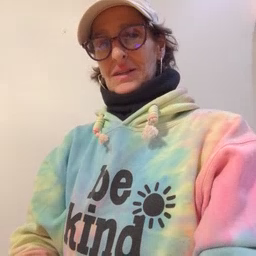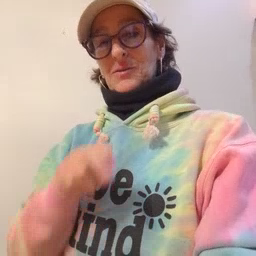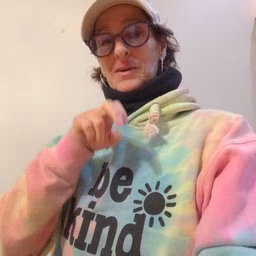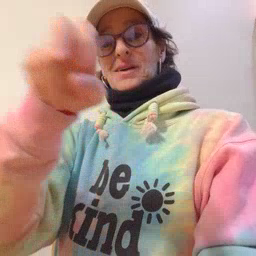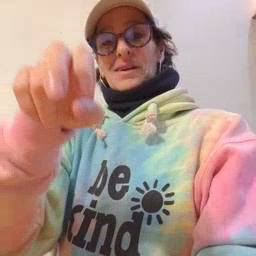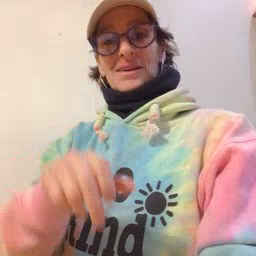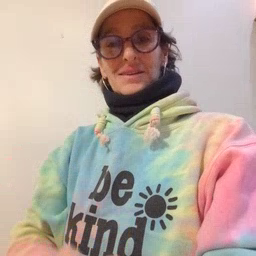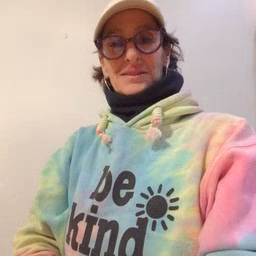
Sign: ride